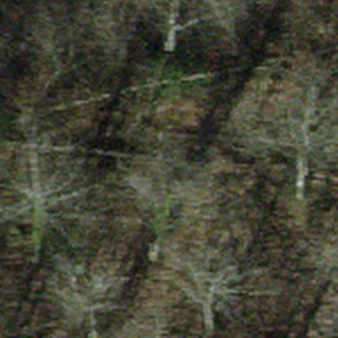
Label: other